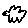
Label: bird